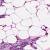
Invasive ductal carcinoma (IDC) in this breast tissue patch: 0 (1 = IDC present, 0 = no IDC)